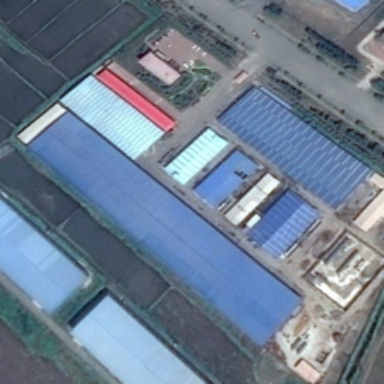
Some buildings and green trees are in an industrial area .